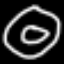
Label: donut